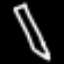
Label: pencil